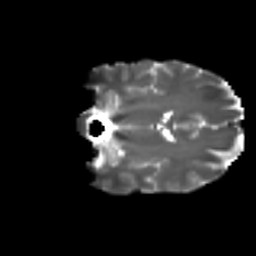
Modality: T2w
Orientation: coronal
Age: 46
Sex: female
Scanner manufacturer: ge
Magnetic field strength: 3 T
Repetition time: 7.8 s
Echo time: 0.0606 s